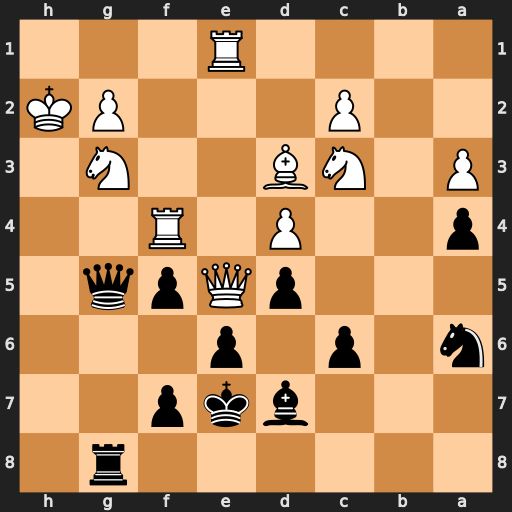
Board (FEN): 6r1/3bkp2/n1p1p3/3pQpq1/p2P1R2/P1NB2N1/2P3PK/4R3
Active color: b
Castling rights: -
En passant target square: -
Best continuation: Qxg3+ Kg1 Qxg2#